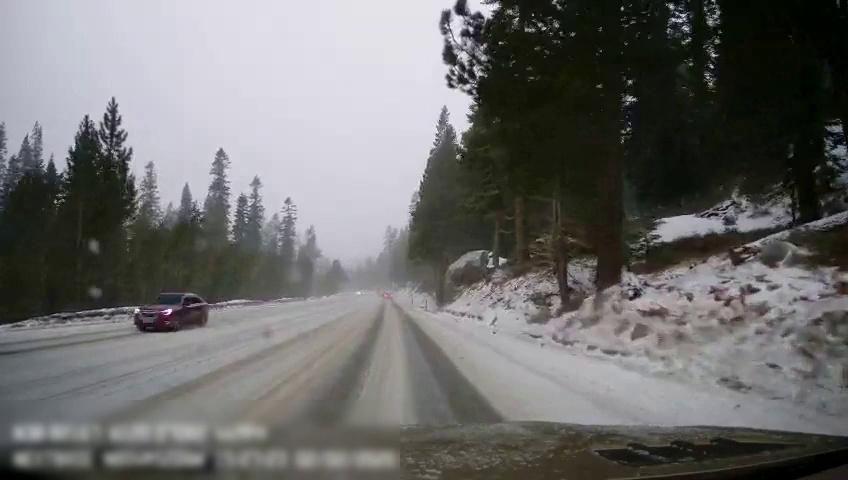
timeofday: Day
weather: Snowy
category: Drivable Space
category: Vehicles | Car